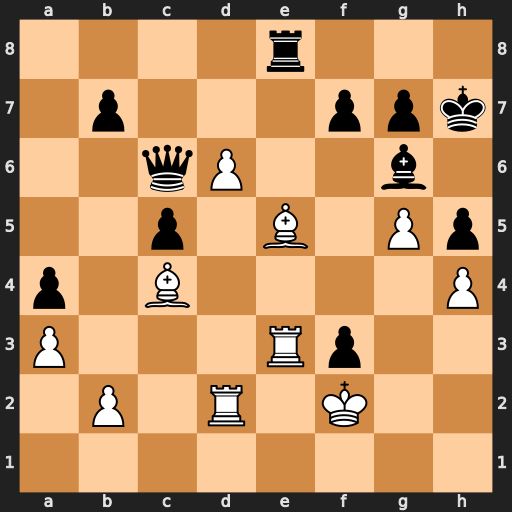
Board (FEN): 4r3/1p3ppk/2qP2b1/2p1B1Pp/p1B4P/P3Rp2/1P1R1K2/8
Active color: w
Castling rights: -
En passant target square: -
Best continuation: d7 Rd8 Rd6 Qxd6 Bxd6